Question: I created a today extension for my app and it works fine on my mobile, however if I try to launch the widget target on any other device I get this error

I run xcode 6.0.1
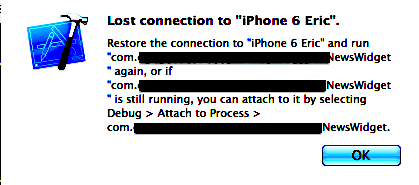
Answer: Couple of things I would check:
- -
<URL>